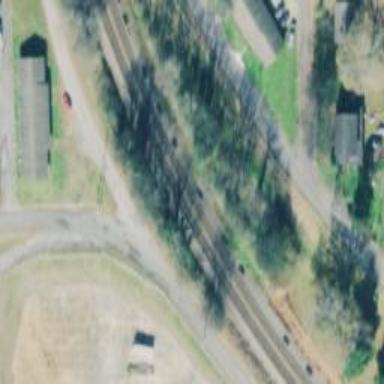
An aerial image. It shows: Railway track.